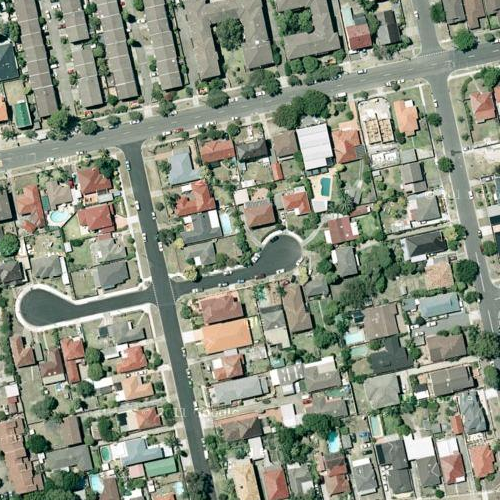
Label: sydney